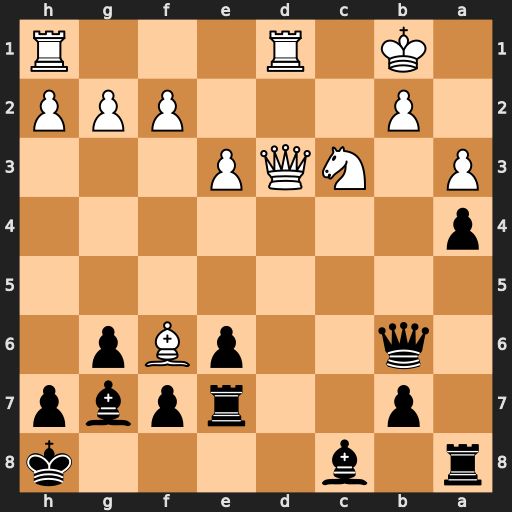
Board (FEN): r1b4k/1p2rpbp/1q2pBp1/8/p7/P1NQP3/1P3PPP/1K1R3R
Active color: b
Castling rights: -
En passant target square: -
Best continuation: Bxf6 Qd8+ Qxd8 Rxd8+ Kg7